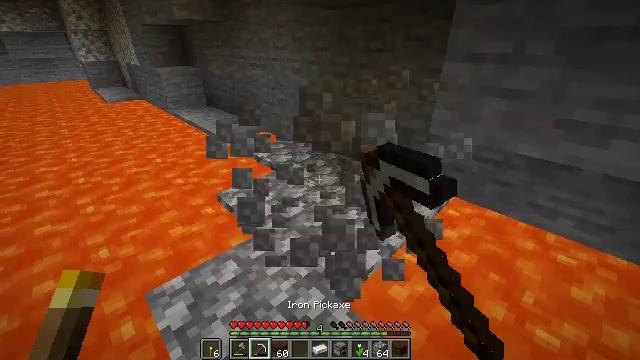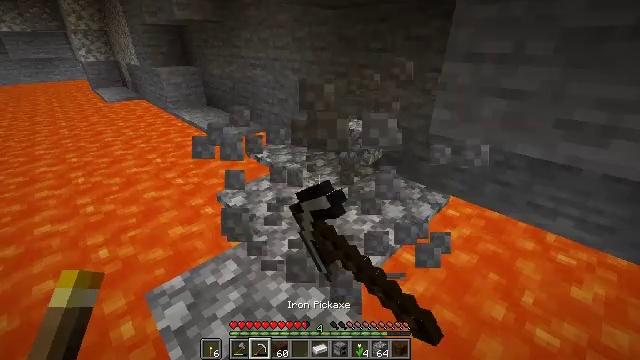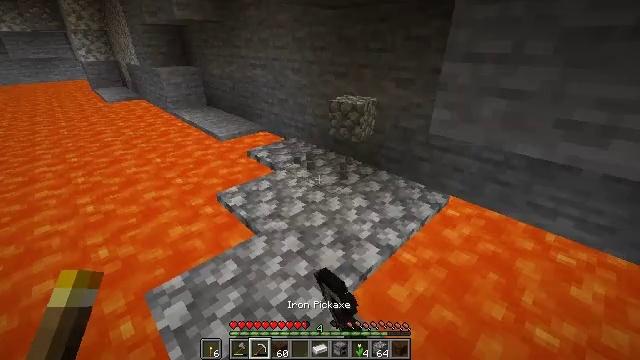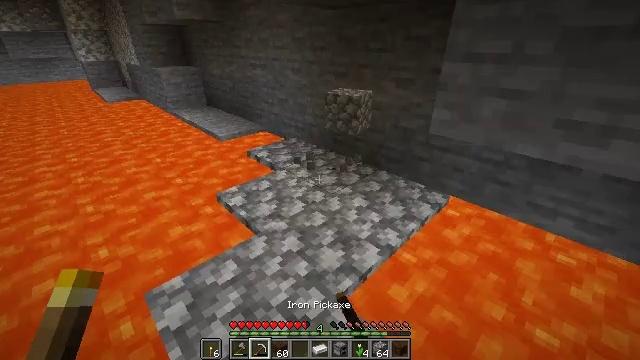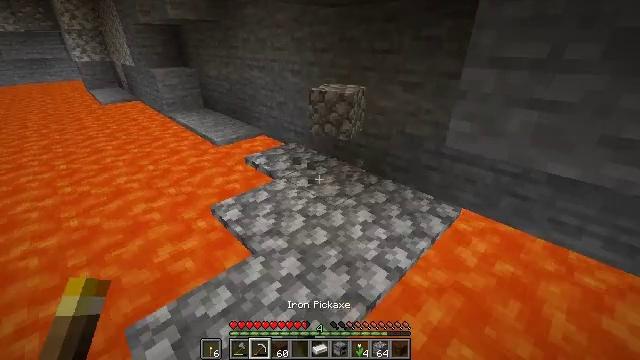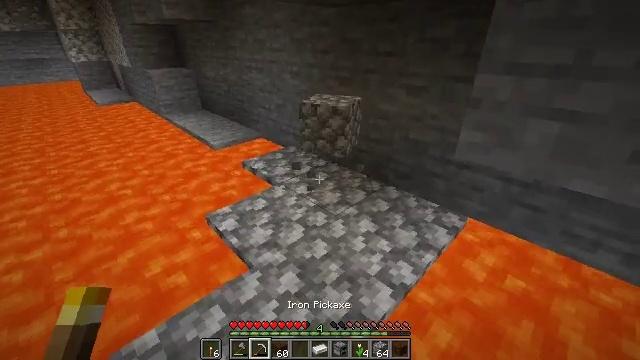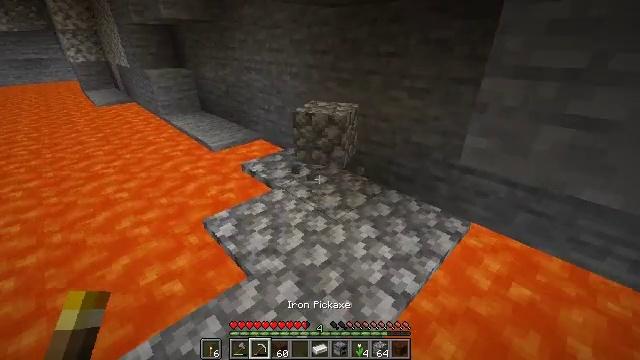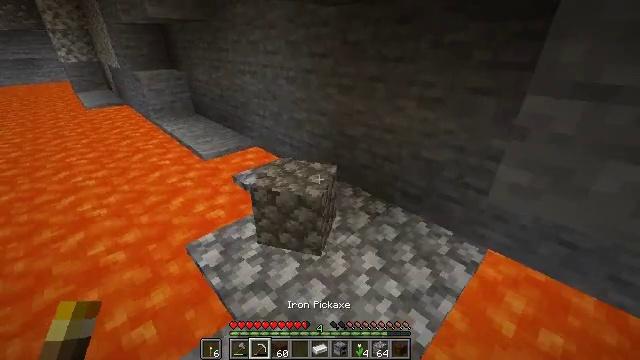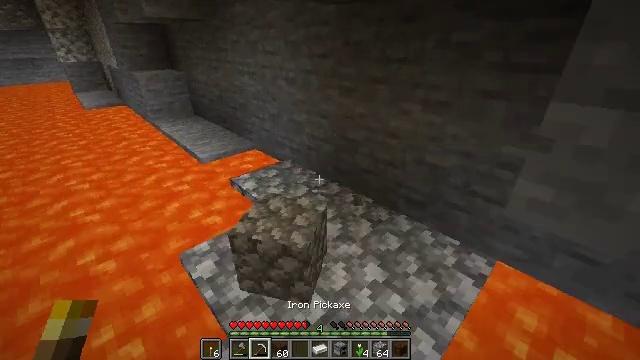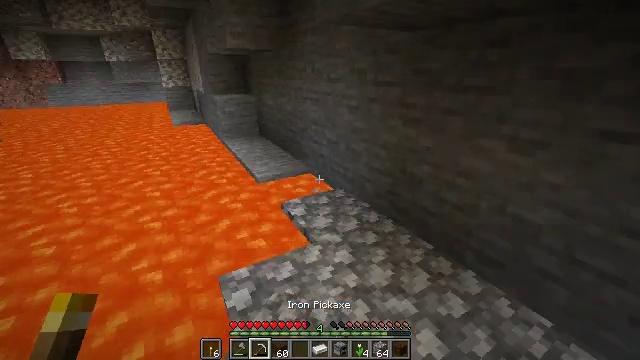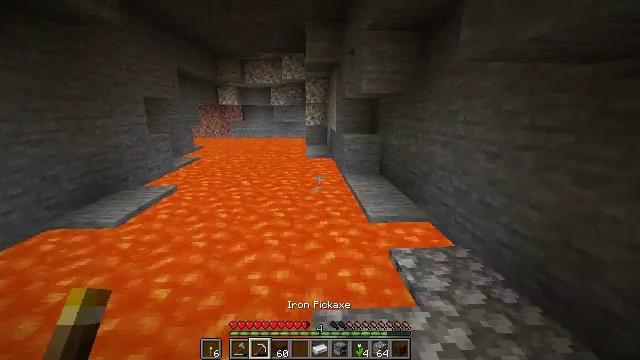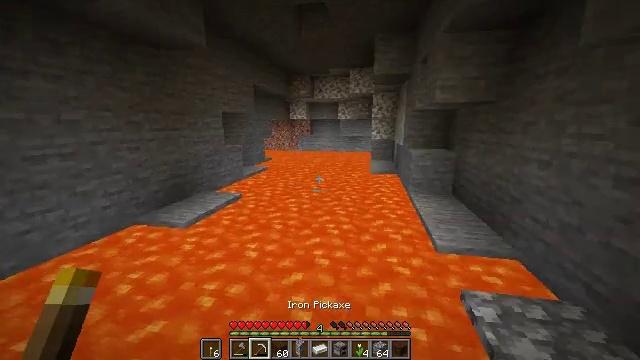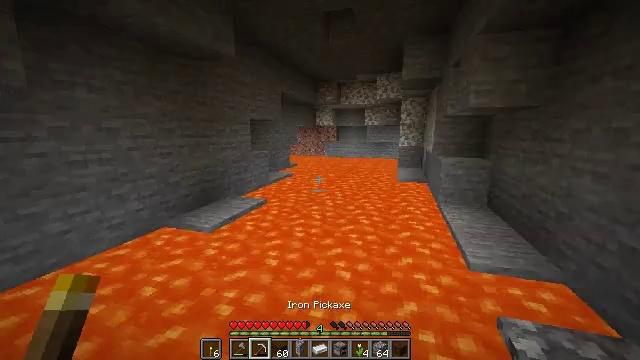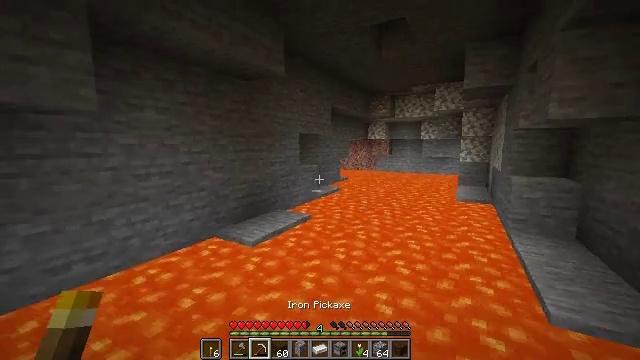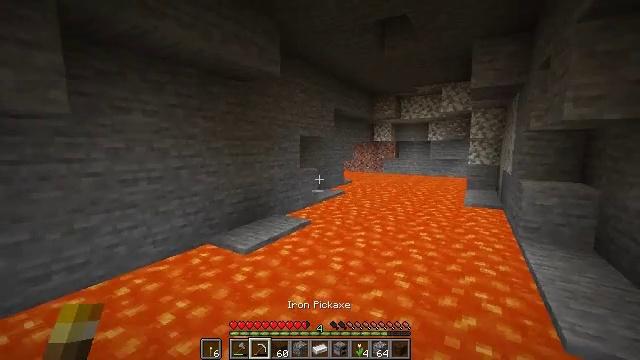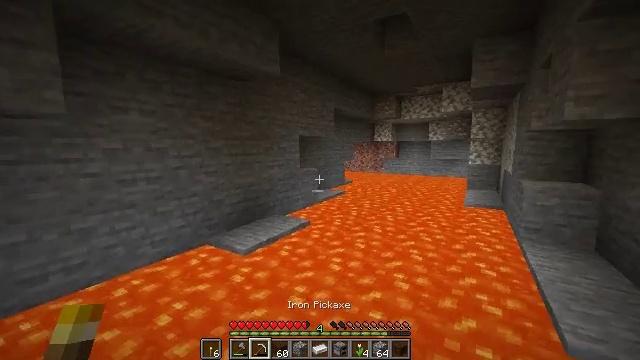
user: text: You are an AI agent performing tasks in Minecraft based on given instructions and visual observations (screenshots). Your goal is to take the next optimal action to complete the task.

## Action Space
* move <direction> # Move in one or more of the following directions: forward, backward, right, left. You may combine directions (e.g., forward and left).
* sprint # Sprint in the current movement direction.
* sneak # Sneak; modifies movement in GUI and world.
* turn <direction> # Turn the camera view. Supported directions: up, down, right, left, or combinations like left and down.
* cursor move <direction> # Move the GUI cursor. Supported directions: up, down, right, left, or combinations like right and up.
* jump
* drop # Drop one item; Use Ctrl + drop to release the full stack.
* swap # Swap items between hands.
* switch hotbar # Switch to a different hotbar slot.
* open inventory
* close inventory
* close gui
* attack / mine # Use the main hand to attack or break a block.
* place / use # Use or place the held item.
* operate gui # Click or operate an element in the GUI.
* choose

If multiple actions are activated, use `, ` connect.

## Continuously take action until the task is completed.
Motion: motion action
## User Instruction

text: Mine the furnace to collect it.
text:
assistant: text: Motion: attack / mine
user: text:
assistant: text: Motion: attack / mine
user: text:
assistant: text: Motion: move forward, attack / mine
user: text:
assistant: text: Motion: move forward
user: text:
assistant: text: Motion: move forward
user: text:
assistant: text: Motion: move forward
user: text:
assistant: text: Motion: move forward
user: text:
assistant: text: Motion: move forward
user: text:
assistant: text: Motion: move forward, turn left and up
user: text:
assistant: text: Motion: move forward, turn left and up
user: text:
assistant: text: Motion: move forward, turn left and up
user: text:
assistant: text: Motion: move forward and move right, turn left and up
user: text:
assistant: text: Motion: move forward and move right, turn left and up
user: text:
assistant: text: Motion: move forward and move right, turn left
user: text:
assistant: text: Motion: move forward and move right
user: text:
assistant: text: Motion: no_op
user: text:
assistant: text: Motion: no_op
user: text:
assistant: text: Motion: no_op
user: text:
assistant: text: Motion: no_op
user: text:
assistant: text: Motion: no_op
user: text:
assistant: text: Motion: no_op
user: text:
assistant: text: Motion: no_op
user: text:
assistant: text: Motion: no_op
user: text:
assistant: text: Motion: move right
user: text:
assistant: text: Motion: move right
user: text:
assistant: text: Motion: move right
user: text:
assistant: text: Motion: move right
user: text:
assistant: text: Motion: move right
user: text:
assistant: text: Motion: move right
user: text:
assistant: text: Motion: move right